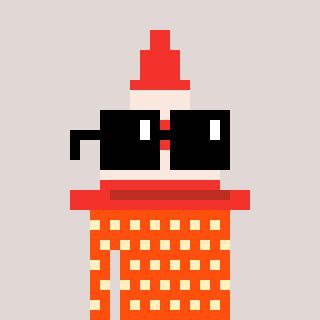
a pixel art character with square black sunglasses, a cone-shaped head and a orange-colored body on a warm background